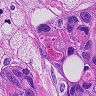
Metastatic tissue present: yes